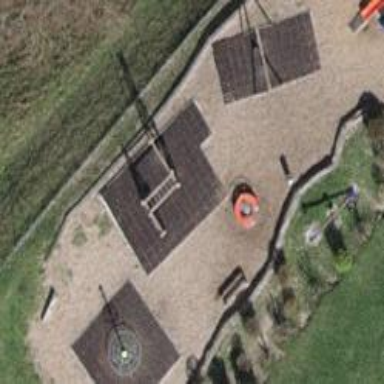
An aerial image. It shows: Playground with roundabout.